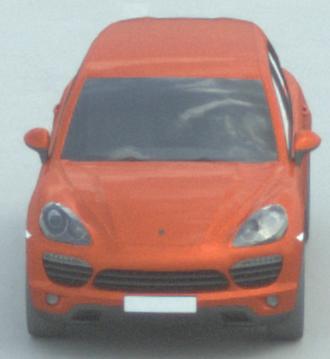
Make: Porsche
Model: Cayenne
Detailed model: Cayenne (958)
Model produced from: 2010/05
Model produced until: 2014/07
Doors: 5
Color: orange
Road condition: dry road
Daytime: midday
Contrast: low contrast